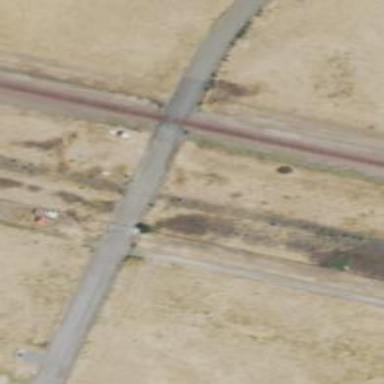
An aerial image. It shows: Abandoned railway.